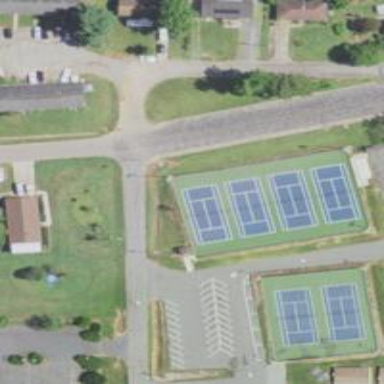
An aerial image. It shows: Tennis court on pitch.